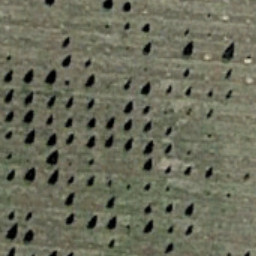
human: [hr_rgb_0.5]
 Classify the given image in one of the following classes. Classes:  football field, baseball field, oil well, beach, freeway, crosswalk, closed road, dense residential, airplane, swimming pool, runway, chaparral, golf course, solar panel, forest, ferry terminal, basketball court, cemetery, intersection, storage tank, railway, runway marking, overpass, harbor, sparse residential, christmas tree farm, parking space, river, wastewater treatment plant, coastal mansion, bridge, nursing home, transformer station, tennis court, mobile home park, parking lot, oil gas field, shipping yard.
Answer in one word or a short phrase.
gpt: christmas tree farm